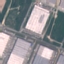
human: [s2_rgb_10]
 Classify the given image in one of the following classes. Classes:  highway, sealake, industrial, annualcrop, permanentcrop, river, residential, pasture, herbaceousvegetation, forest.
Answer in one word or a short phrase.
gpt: Industrial